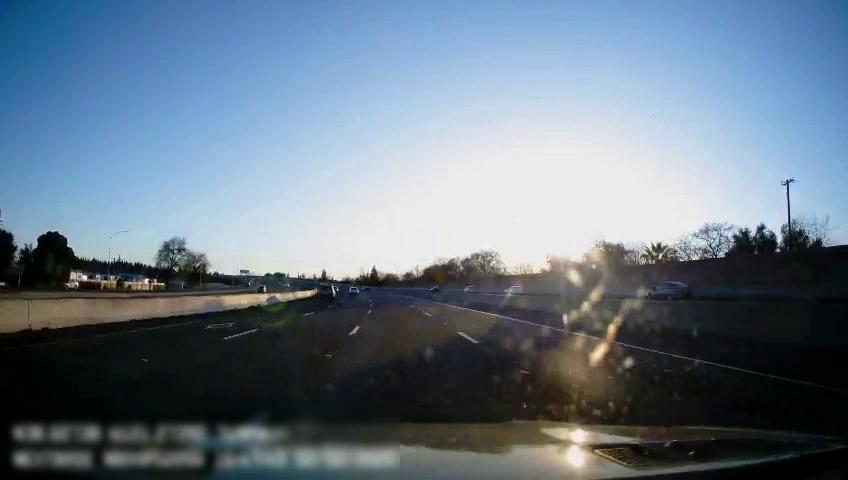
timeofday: Day
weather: Sunny
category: Drivable Space
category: Drivable Space
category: Drivable Space
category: Vehicles | Car
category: Vehicles | SUV
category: Vehicles | SUV
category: Vehicles | SUV
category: Vehicles | Car
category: Vehicles | Car
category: Vehicles | Car
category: Lanes | Alternate Lane
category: Lanes | Alternate Lane
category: Lanes | Current Lane
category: Lanes | Current Lane
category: Lanes | Alternate Lane